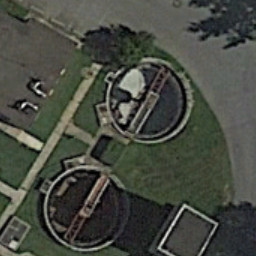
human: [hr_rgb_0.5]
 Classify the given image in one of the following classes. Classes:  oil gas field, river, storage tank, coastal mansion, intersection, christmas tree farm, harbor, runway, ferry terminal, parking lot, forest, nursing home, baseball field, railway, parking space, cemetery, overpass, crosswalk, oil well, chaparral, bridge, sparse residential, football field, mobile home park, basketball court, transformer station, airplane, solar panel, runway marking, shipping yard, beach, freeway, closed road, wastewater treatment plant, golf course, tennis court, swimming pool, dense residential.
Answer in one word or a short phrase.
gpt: wastewater treatment plant